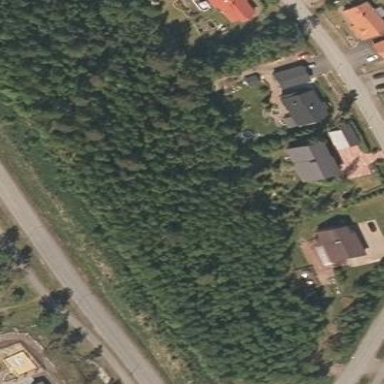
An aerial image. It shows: Evergreen woodland with needle-leaved trees.